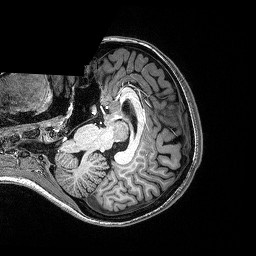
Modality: T1w
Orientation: axial